Question: I have been working with ttf font in java using itext (lowagie) sdk. I would like to explain my problem by example.
I have a table row where I want to show some text ( bengali ttf). The text is supposed to take 2 lines but it is taking 3 lines. The problem is, first line is showing only 5 words and huge white space at the end visually it appears like it can take 8 words easily.
Please note that if I use English I don't face such problem. I assume that the bengali unicode is causing the problem. If there is any workout regarding the problem then it would be great.
I re-explain my problem by example:
'''
Output:
Line1: AAA BBBB CCCC DDDD EEEE <BLANK SPACE BLANK SPACE>ENDOFLINE
Line2: CC DD EE PP QQ RR SS EE <BLANK SPACE BLANK SPACE>ENDOFLINE
Line3: CC DD EE PP QQ RR <BLANK SPACE BLANK SPACE>ENDOFLINE
Expected:
Line1: AAA BBBB CCCC DDDD EEEE CC DD EE PP #ENDOFLINE
Line2: QQ RR SS EE CC DD EE PP QQ RR #ENDOFLINE
'''
Source Module:
'''
fontpath="D://Bangla.ttf";
this.banglaFont = BaseFont.createFont(fontpath,BaseFont.IDENTITY_H,BaseFont.EMBEDDED);
PdfPTable bTable = new PdfPTable(1);
bTable.getDefaultCell().setBorder(1);
bTable.setWidthPercentage(100);
bTable.addCell(backTableRow1cell(28.5f, 8.8f, CardStr.GOVTNOTE_BNG));
public static PdfPCell backTableRow1cell(float hght, float fontSize, String txt) {
PdfPCell c1 = new PdfPCell();
c1.setFixedHeight(hght);
c1.setHorizontalAlignment(Element.ALIGN_RIGHT);
ITextUtil.setCellBorder(c1, 0, 0, 1, 0);
ITextUtil.setCellPadding(c1, 0, 7, 0, 0);
c1.addElement(TextProcessing.designPar(TextProcessing.getFontStyle(VoterCard.banglaFont, fontSize, Color.BLACK, Font.NORMAL), txt, Element.ALIGN_LEFT, 8, 2));
return c1;
}
public static Paragraph designPar(Font fnt, String txt, int alignment, int leading, int afterspacing) {
Paragraph phrs = new Paragraph(txt, fnt);
phrs.setLeading(leading);
phrs.setAlignment(alignment);
return phrs;
}
public static Font getFontStyle(BaseFont baseFont, float size, Color clr, int FontStyle) {
Font fnt = new Font(baseFont, size);
fnt.setColor(clr);
fnt.setStyle(FontStyle);
return fnt;
}
'''

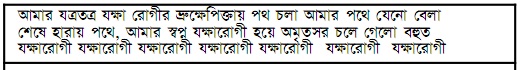
Answer: As Bruno stated that ligatures are not supported for indic language yet. So, if indentation really becomes a necessity then it can be achieveable by the following way, given that I am using older version of itext only for that.
'''
Say the text is: "aamaar pth claa aamaar pthe yeno belaa shesse haaraay' pthe aamaar sbpn aamaar saathe thaake sbpner bhire thaake sbpn hy'e roddur khuNje paai jiibner"
And i want to show it in two line as:
aamaar pth claa aamaar pthe yeno belaa shesse haaraay' pthe aamaar sbpn
aamaar saathe thaake sbpner bhire thaake sbpn hy'e roddur khuNje paai jiibner"
then I break it into 4 parts.
txt1="aamaar pth claa aamaar pthe yeno belaa shesse haaraay' pthe"
txt2=" aamaar sbpn"
txt3="aamaar saathe thaake sbpner bhire thaake sbpn hy'e roddur khuNje"
txt4=" paai jiibner"
PdfPCell c1 = new PdfPCell();
c1.setFixedHeight(hght);
c1.setHorizontalAlignment(Element.ALIGN_RIGHT);
ITextUtil.setCellBorder(c1, 0, 0, 1, 0);
ITextUtil.setCellPadding(c1, 0, 7, 0, 0);
Paragraph phrs1 = new Paragraph(txt1, fnt);
phrs1.setLeading(12);
c1.addElement(phrs1);
Paragraph phrs2 = new Paragraph(txt2, fnt);
phrs2.setLeading(0);
c1.addElement(phrs2);
Paragraph phrs3 = new Paragraph(txt3, fnt);
phrs3.setLeading(11);
c1.addElement(phrs3);
Paragraph phrs4 = new Paragraph(txt4, fnt);
phrs4.setLeading(0);
c1.addElement(phrs4);
'''
// please note that you may need to change the leading value to adjust, and it is intended for indic language like Bengali, not for English